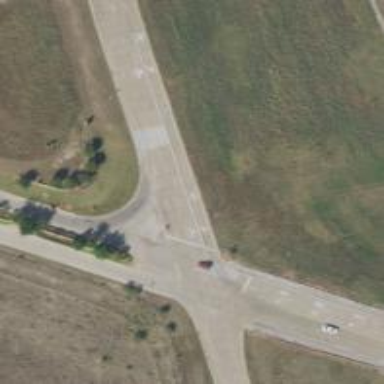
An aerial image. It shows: Secondary road with frontage road alongside.